Field crop: tomato
Growth stage: 1
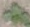
Species: solanum